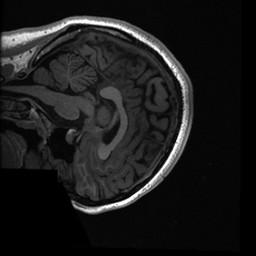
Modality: T1w
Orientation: sagittal
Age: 19
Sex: female